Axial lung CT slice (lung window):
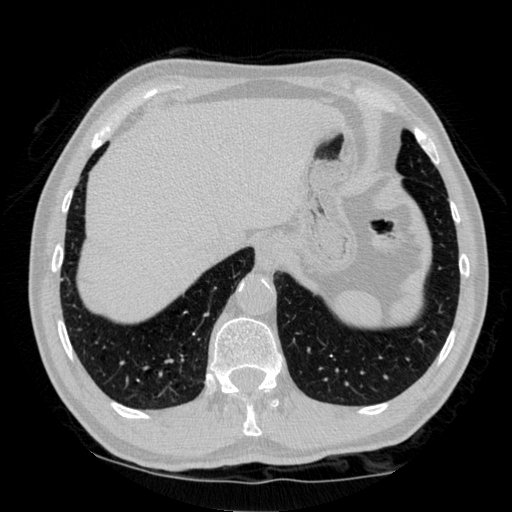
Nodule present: no